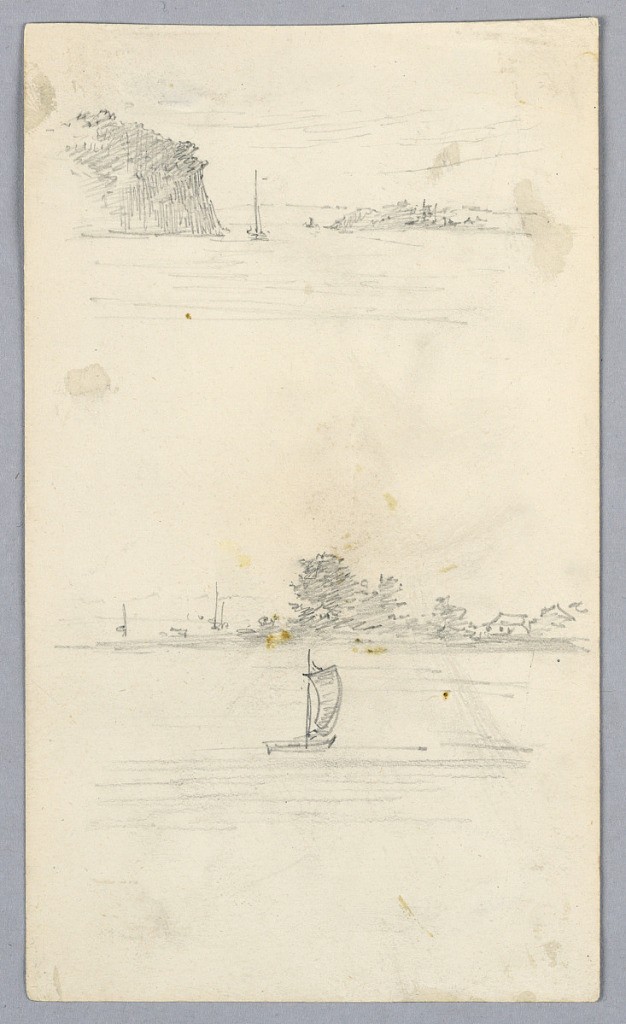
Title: Two Sketches of Sailboats Sailing
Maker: Arnold William Brunner, American, 1857–1925
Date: ca. 1881
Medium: Graphite on paper
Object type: Drawing
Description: Above, a narrows, with sailboat. Below, sailboat with a low shore beyond.